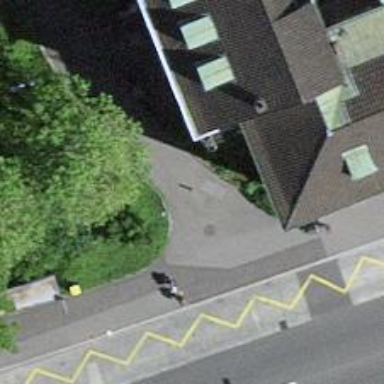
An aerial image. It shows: Bollard barrier.